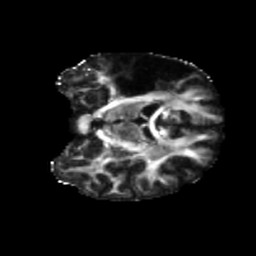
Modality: FA
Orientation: coronal
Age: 36
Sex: female
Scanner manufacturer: siemens
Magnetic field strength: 3 T
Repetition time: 5.47 s
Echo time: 0.0854 s